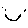
Label: smiley face